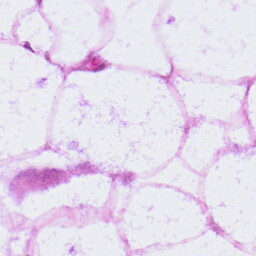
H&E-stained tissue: LymphNode